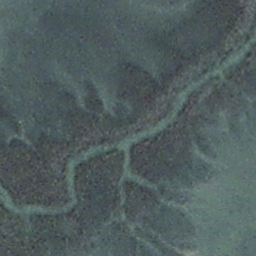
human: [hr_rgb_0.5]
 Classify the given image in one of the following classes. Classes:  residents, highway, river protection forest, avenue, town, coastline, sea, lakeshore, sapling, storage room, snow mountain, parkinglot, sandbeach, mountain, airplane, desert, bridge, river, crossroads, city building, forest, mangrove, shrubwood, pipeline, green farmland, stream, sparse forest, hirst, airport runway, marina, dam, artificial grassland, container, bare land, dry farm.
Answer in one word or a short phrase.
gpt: stream